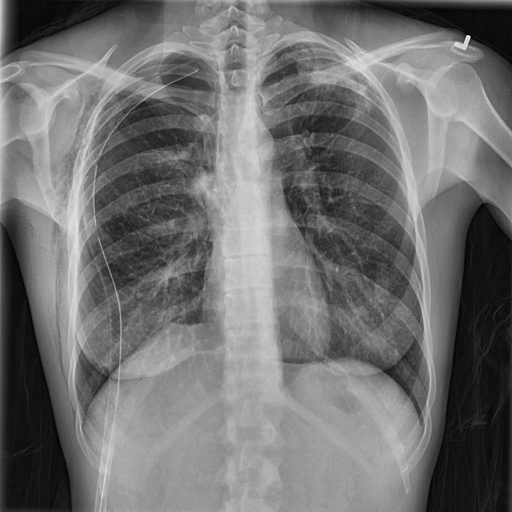
Finding: NORMAL